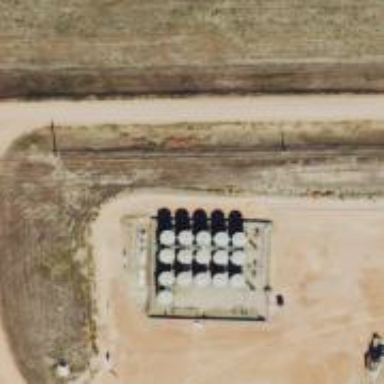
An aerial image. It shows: Storage tank that is man-made.